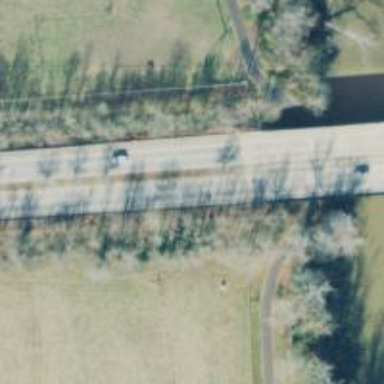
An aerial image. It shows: Trunk road bridge.